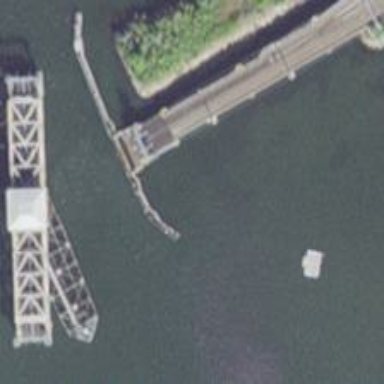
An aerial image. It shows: Movable swing bridge for rail transportation with contact line electrification.